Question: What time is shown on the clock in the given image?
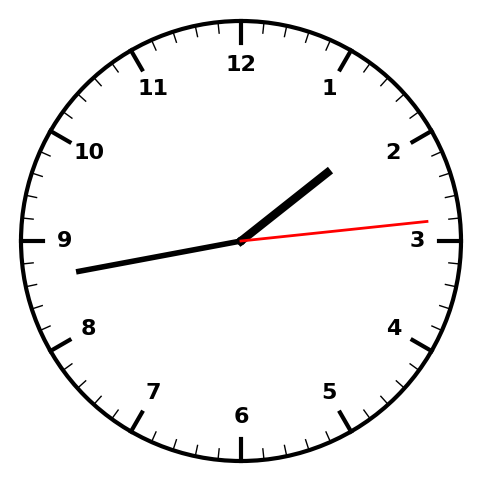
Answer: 01:43:14